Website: walmart
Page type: delivery-shipping
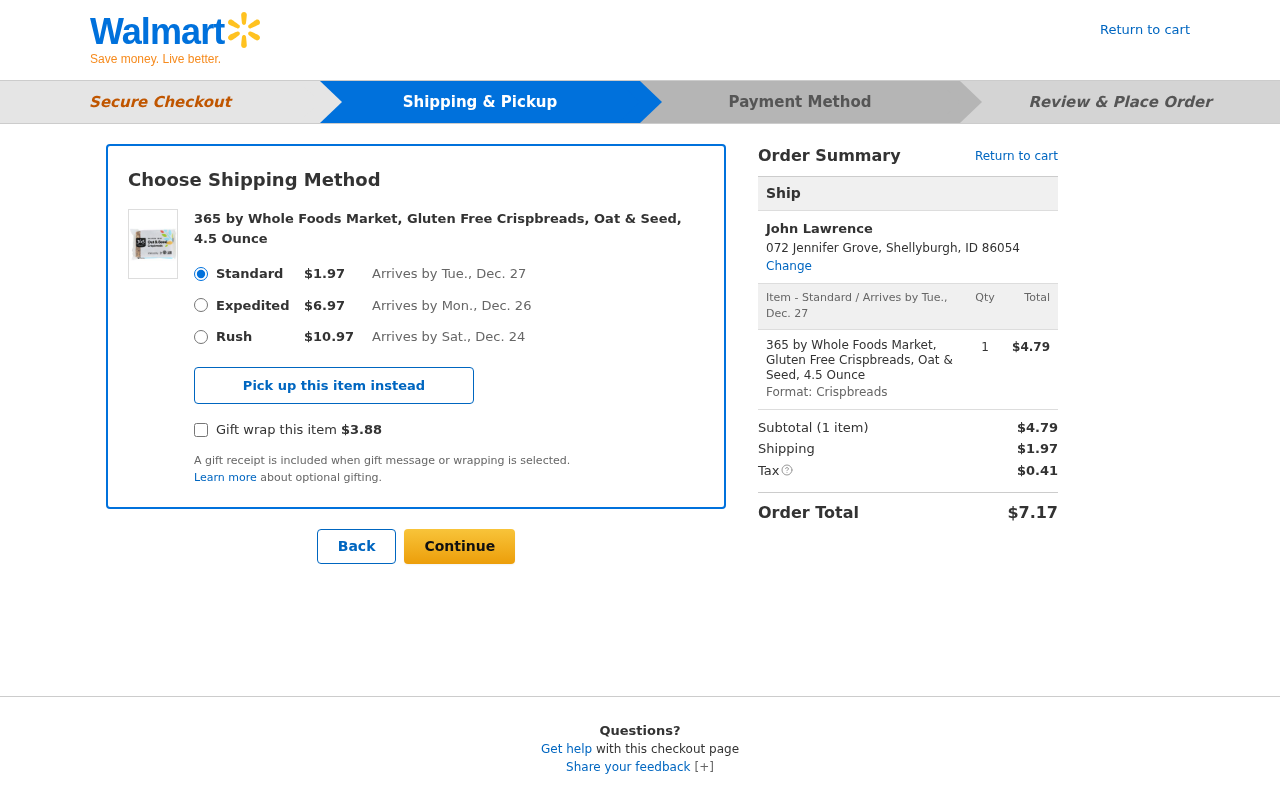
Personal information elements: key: PII_CITY_STATE_ZIP
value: Shellyburgh, ID 86054
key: PII_FULLNAME
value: John Lawrence
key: PII_STREET
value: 072 Jennifer Grove
Product elements: key: PRODUCT1_ITEM_CATEGORY
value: Crispbreads
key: PRODUCT1_NAME
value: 365 by Whole Foods Market, Gluten Free Crispbreads, Oat & Seed, 4.5 Ounce
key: PRODUCT1_PRICE
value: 4.79
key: PRODUCT1_QUANTITY
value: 1
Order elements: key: ORDER_SHIPPING_STANDARD
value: $1.97
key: ORDER_DELIVERY_DATE
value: Tue., Dec. 27
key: ORDER_SHIPPING_EXPEDITED
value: $6.97
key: ORDER_DELIVERY_EXPEDITED
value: Mon., Dec. 26
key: ORDER_SHIPPING_RUSH
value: $10.97
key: ORDER_DELIVERY_RUSH
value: Sat., Dec. 24
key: ORDER_GIFT_WRAP
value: $3.88
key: ORDER_DELIVERY_DATE2
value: Tue., Dec. 27
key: ORDER_NUM_ITEMS
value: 1
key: ORDER_SUBTOTAL
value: $4.79
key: ORDER_SHIPPING_COST
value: $1.97
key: ORDER_TAX
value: $0.41
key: ORDER_TOTAL
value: $7.17